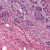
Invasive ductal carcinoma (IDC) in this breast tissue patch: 1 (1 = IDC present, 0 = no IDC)